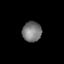
Tissue: lung
Cell type: Epithelial cells
Senescence score: 0.2249
Nuclear area (px): 377
Mean DAPI intensity: 121.024